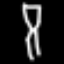
Label: hourglass